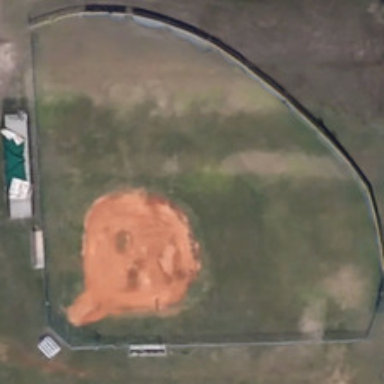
A baseball field is surrounded by green meadow .